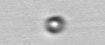
Label: flagellate